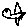
Label: bird